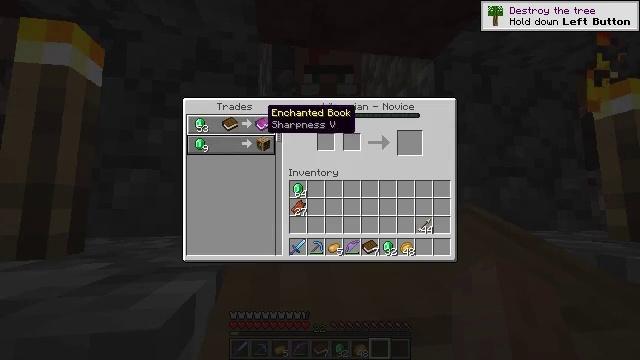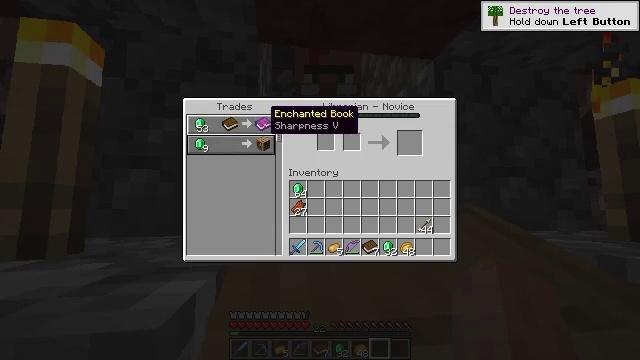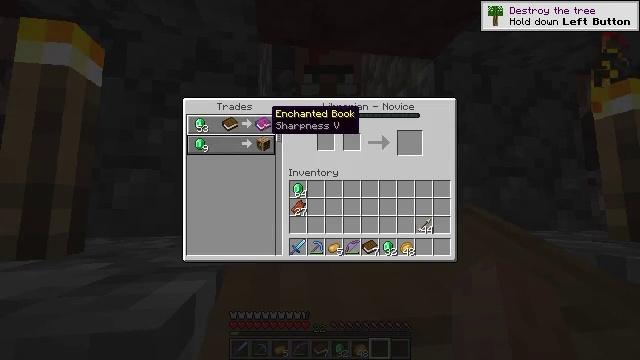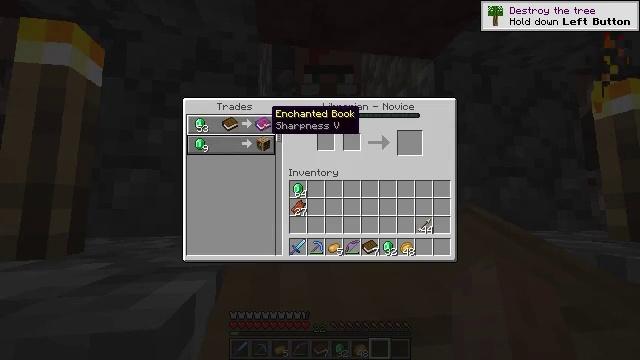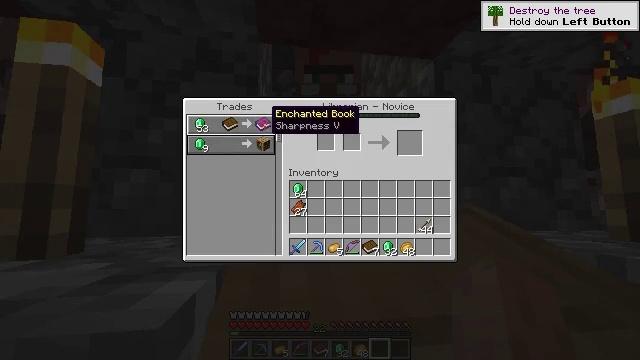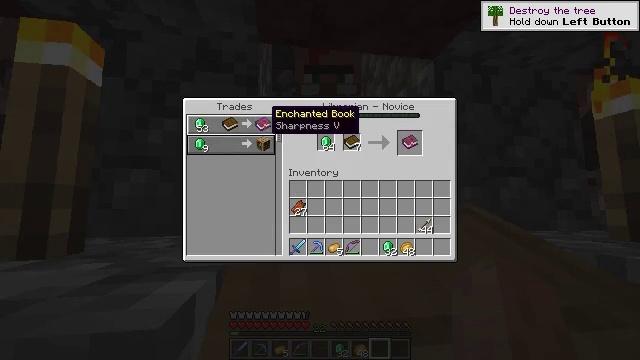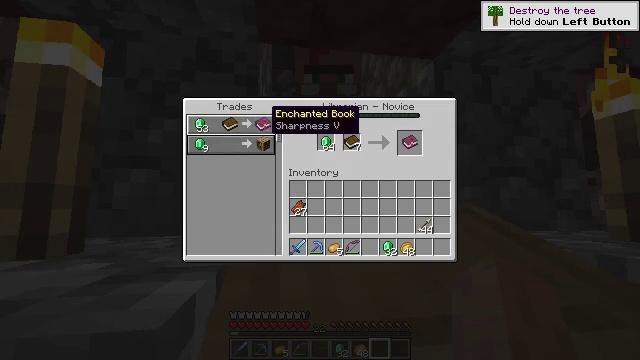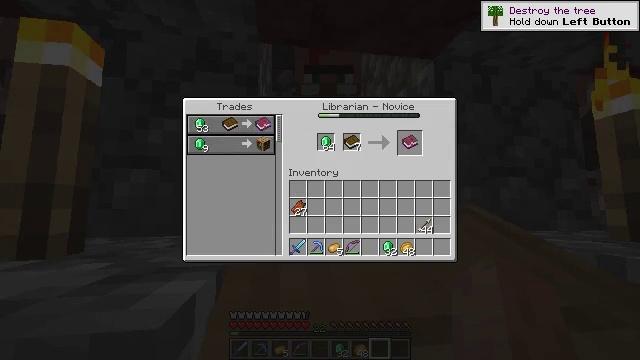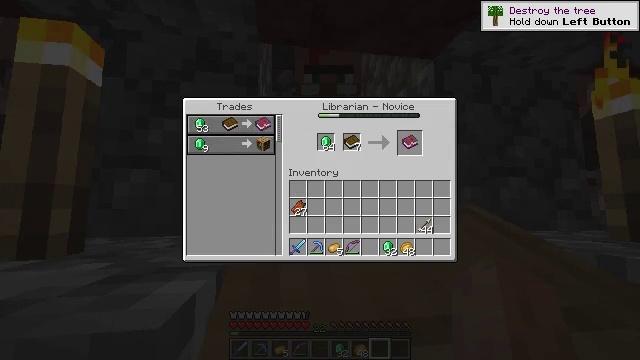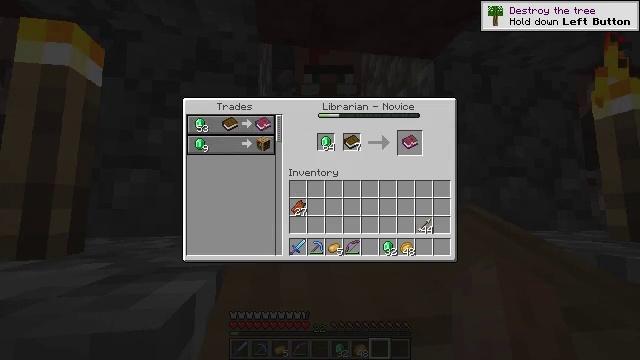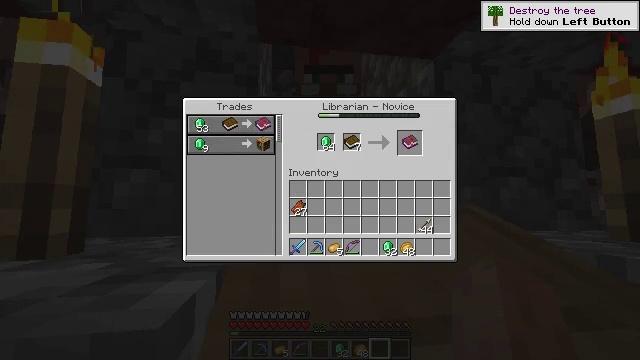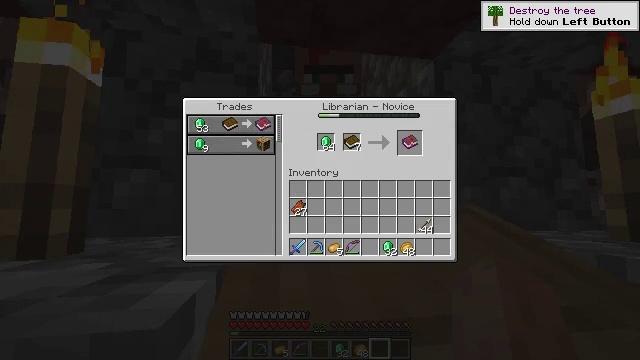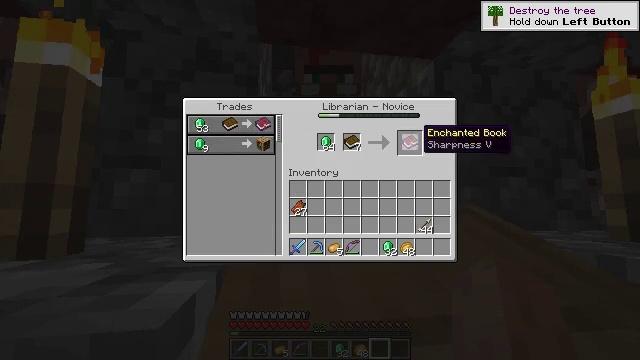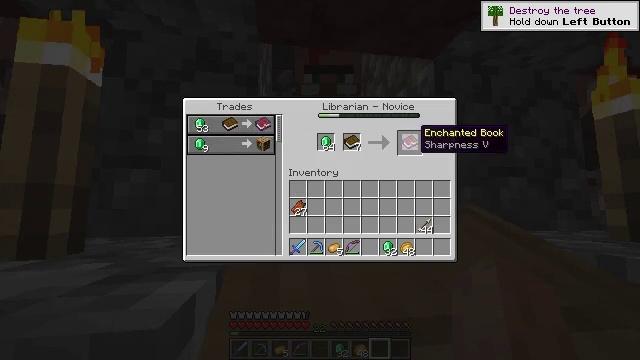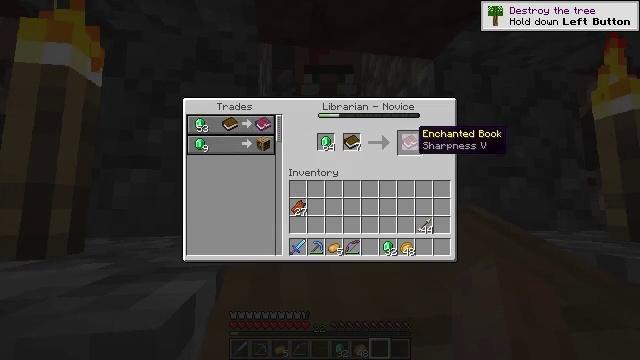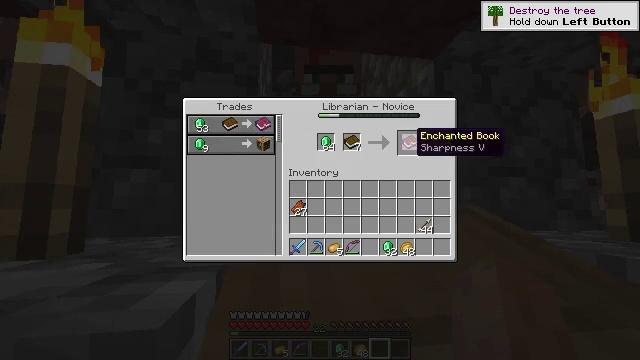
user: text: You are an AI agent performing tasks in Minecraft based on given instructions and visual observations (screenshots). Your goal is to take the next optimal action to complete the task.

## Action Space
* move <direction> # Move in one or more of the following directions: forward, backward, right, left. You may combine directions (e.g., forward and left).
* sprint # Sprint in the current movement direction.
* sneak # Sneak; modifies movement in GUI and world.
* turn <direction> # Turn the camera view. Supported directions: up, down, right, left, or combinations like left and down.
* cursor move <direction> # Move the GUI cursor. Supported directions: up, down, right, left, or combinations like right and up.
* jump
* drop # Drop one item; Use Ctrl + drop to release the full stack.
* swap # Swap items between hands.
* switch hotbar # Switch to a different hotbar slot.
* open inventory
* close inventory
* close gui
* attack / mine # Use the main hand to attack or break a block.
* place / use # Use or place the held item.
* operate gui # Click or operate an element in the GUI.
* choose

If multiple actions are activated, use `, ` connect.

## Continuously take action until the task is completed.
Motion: motion action
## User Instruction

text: Make an enchanted book with the help of the enchanting table.
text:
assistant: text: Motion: no_op
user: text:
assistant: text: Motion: no_op
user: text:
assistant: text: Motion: no_op
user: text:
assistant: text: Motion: no_op
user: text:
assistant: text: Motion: operate gui
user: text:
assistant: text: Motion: operate gui
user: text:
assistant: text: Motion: cursor move right
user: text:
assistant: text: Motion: cursor move right
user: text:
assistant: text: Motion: cursor move right
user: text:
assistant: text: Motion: no_op
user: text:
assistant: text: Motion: cursor move down
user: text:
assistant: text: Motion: cursor move left
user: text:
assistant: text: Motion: no_op
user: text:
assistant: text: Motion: no_op
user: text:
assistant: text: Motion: no_op
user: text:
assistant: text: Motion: no_op
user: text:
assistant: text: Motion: no_op
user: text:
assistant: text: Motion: operate gui
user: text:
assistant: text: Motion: operate gui
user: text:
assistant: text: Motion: cursor move right and down
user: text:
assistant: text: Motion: cursor move right and down
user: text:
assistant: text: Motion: cursor move down
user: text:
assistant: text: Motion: no_op